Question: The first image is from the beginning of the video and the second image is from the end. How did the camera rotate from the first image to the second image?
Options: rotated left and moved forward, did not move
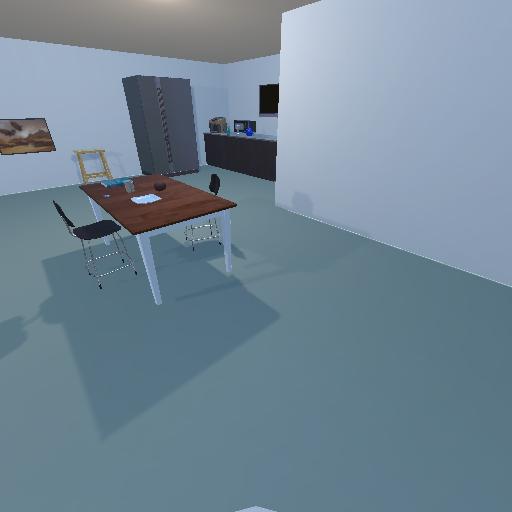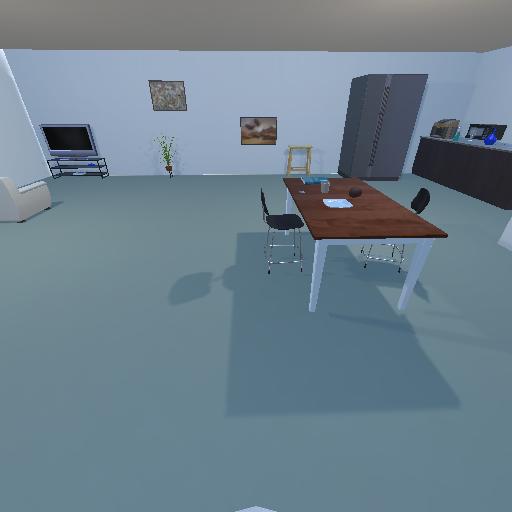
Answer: rotated left and moved forward